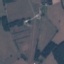
Label: Pasture